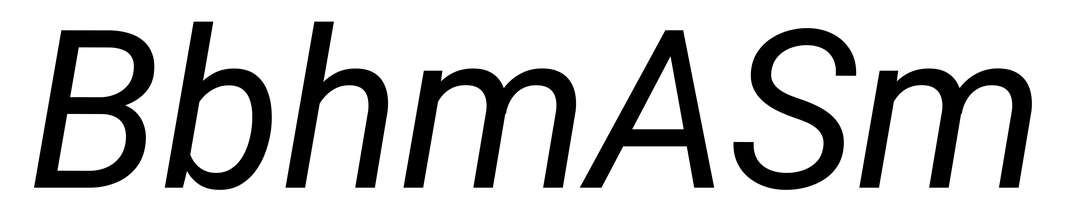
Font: Roboto-Italic_Italic